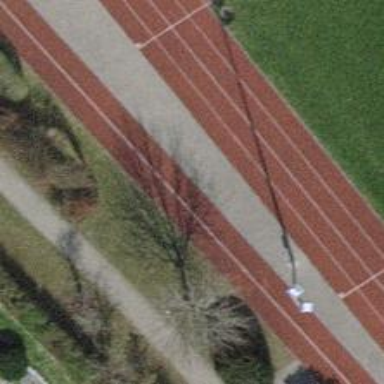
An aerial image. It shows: Track in the leisure land designated for long jump sports.